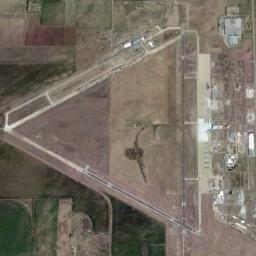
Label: airport